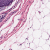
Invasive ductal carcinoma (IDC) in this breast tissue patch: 0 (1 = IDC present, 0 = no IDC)